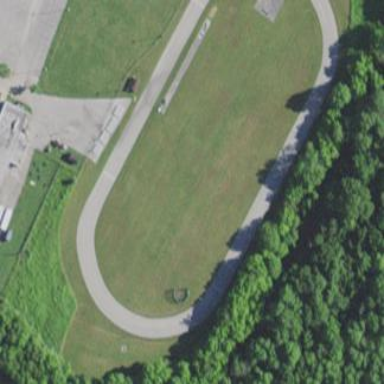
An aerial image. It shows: Track in leisure land.